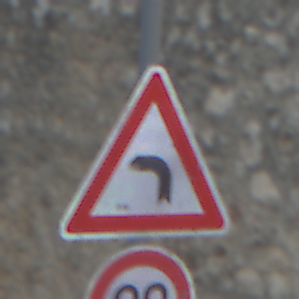
Verkehrszeichen: KurveLinks
Zusatzzeichen unten: Geschwindigkeit90
Umgebung: Outdoor, Suburban
Tageszeit: MorningAfternoon
Wetter: PartlyCloudy
Licht: Natural
Jahreszeit: NotSpecified
Kontrast: LowContrast